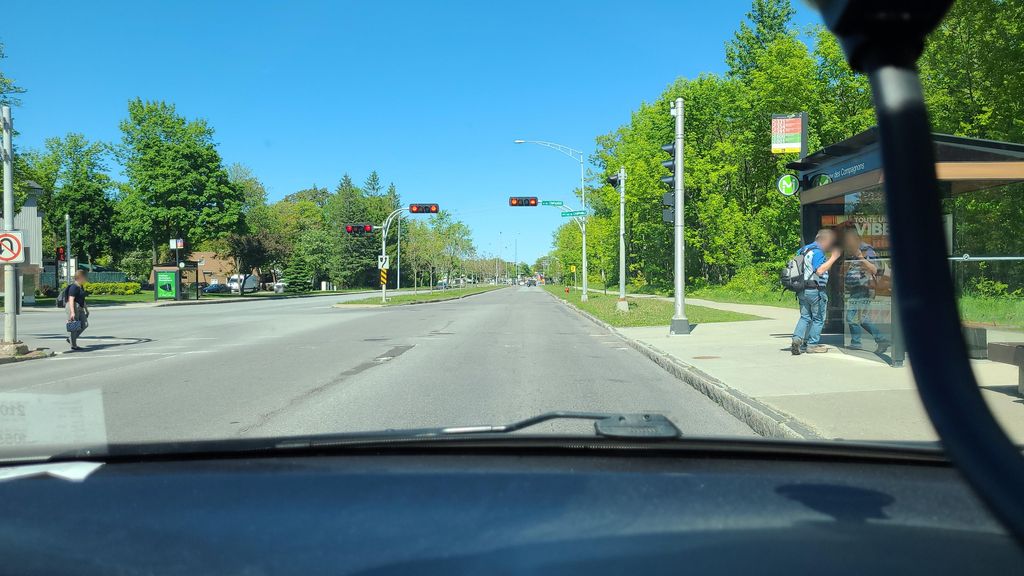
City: quebec_city